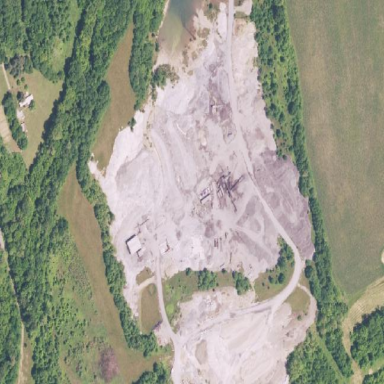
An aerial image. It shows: Quarry area.